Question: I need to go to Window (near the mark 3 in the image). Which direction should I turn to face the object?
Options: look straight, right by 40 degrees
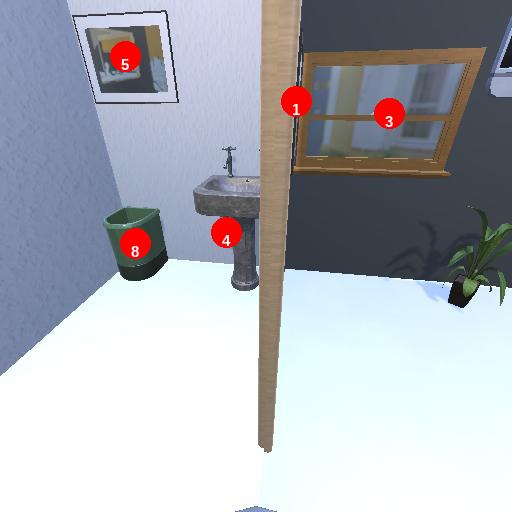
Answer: look straight